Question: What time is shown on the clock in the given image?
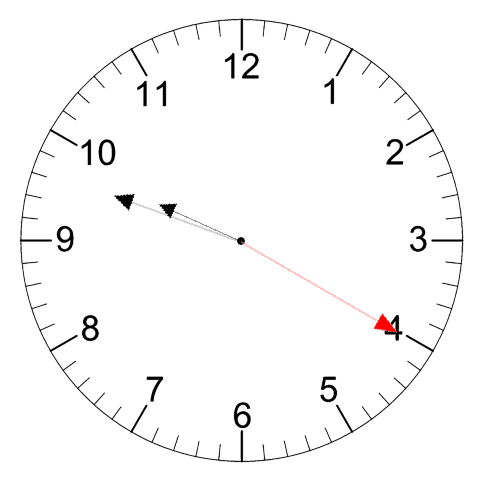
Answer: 09:48:20